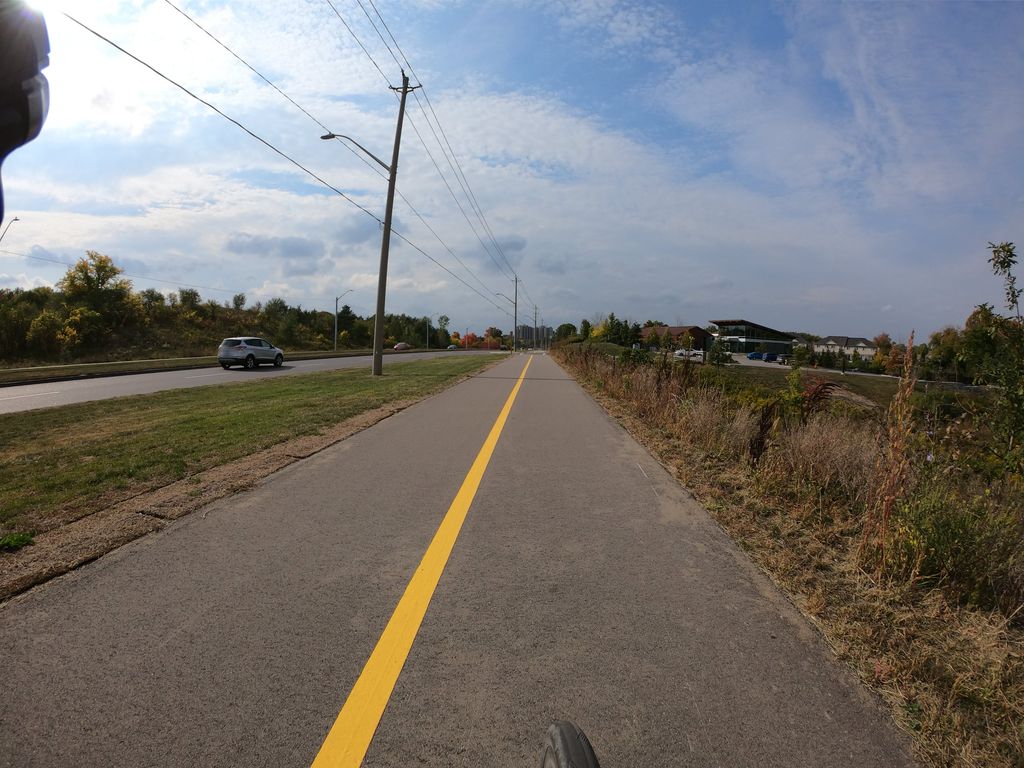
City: kitchener-waterloo